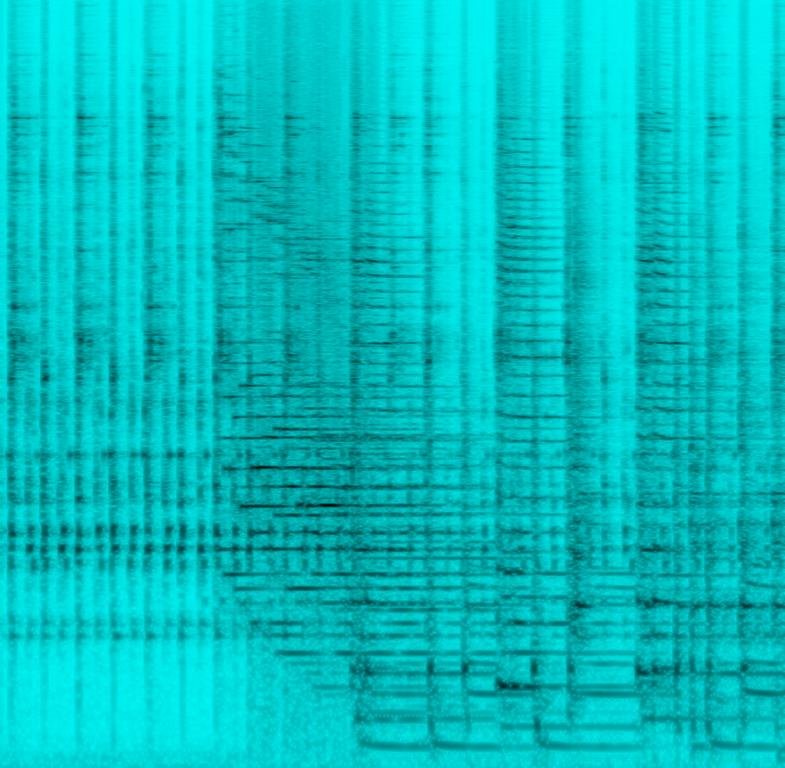
The low quality recording features a shimmering tambourine, wooden percussive elements, followed by arpeggiated harp which serves as a transition to the second part of the loop where plucked string melody appears. It sounds groovy and traditional.